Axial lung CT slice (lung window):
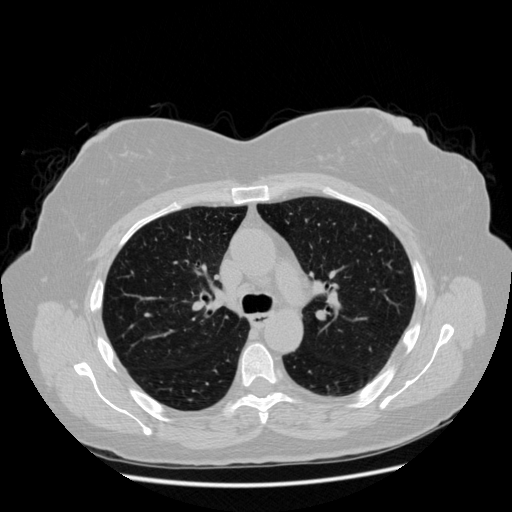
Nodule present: no